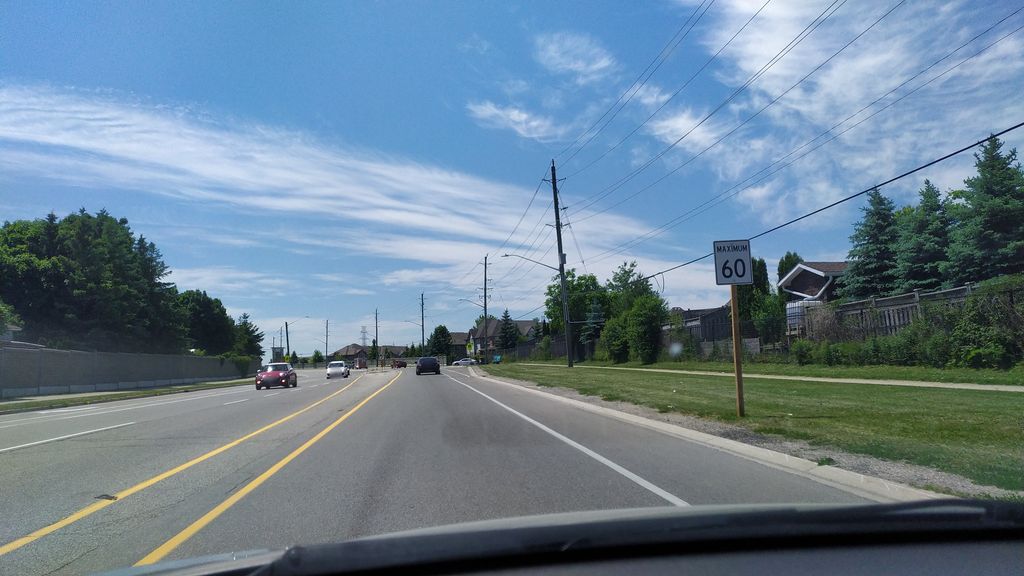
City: kitchener-waterloo